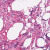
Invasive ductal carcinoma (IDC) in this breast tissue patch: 0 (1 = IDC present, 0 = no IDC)